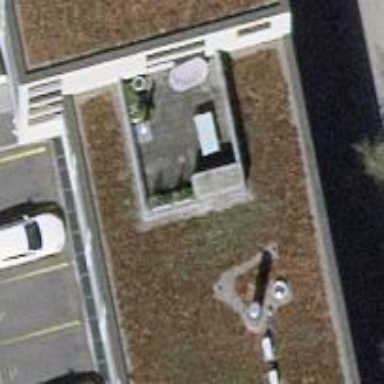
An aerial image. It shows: Bank.